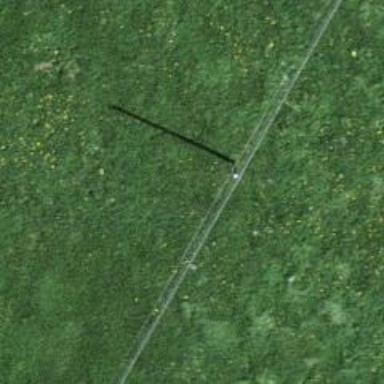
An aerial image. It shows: Minor power line.